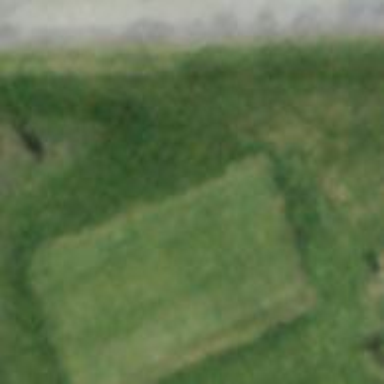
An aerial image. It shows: Golf tee.